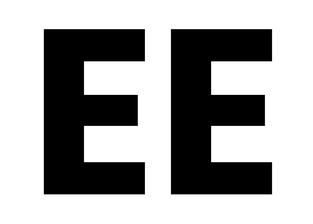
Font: Poppins-Bold